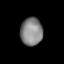
Tissue: lung
Cell type: Fibroblasts
Senescence score: 0.6027
Nuclear area (px): 604
Mean DAPI intensity: 132.656